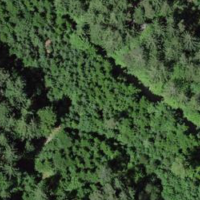
EUNIS habitat code: 43
Species observed at this site:
Epipactis helleborine